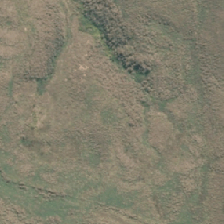
Land cover: grose_broom